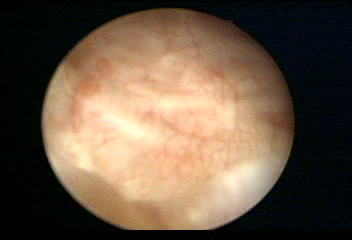
Modality: WLC
Class: Normal mucosa
Bladder cancer association: No